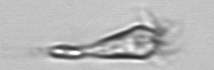
Label: Paratontonia_gracillima